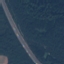
Land use / land cover: Highway